Question: i stuck in a unknown problem, when i executed my insertion query i getting this..
'''
Unknown column 'first_val' in 'field list'insert into test_element set 'test_id'='100238', 'title'='sdd', 'unit'='ds', 'first_val'='2', 'last_val'='33', 'status'='', 'create_date'='<PHONE>'
'''
here u can see the error...and my mysql table is like this

and my html form is:
'''
<select id="test" name="test" disabled="disabled" />{test_element_name_list}</option>
<div style="display: none;" id="d1"></div>
<br />
</td>
</tr>
<tr class="dark_txt2">
<td width="13%">
<span class="Required">*</span>Title:
</td>
<td width="87%">
<input id="title" name="title" value="{title}" class="Field400" type="text" style="width:300px" />
<div style="display: none;" id="d1"></div>
<br />
</td>
</tr>
<tr class="dark_txt1">
<td width="13%">
<span class="Required">*</span>Unit:
</td>
<td width="87%">
<input id="unit" name="unit" value="{unit}" class="Field400" type="text" style="width:300px" />
<div style="display: none;" id="d1"></div>
<br />
</td>
</tr>
<tr class="dark_txt1">
<td width="13%">
<span class="Required">*</span>First Value:
</td>
<td width="87%">
<input id="first_val" name="first_val" value="{first_val}" class="Field400" type="text" style="width:300px" />
<div style="display: none;" id="d1"></div>
<br />
</td>
</tr>
<tr class="dark_txt1">
<td width="13%">
<span class="Required">*</span>Last Value:
</td>
<td width="87%">
<input id="last_val" name="last_val" value="{last_val}" class="Field400" type="text" style="width:300px" />
<div style="display: none;" id="d1"></div>
<br />
</td>
</tr>
'''
and i inserting my post with the help of function, but i am puzzled why my data is not going in mysql
table here is code:
'''
$SQL="insert into test_element set
'test_id'='$R[test_id]',
'title'='$R[title]',
'unit'='$R[unit]',
'first_val'='$R[first_val]',
'last_val'='$R[last_val]',
'status'='$R[status]',
'create_date'='$date'";
'''
a spend lots of hour for sort out this, any help would be highly appreciated...thanx in advance
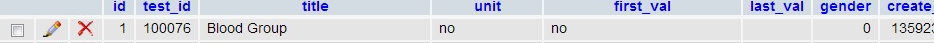
Answer: I think you are connecting to wrong database. check if you are in a local or remote and check your db connection for knowing which database you are connecting.